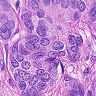
Metastatic tissue present: yes